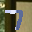
Label: 7